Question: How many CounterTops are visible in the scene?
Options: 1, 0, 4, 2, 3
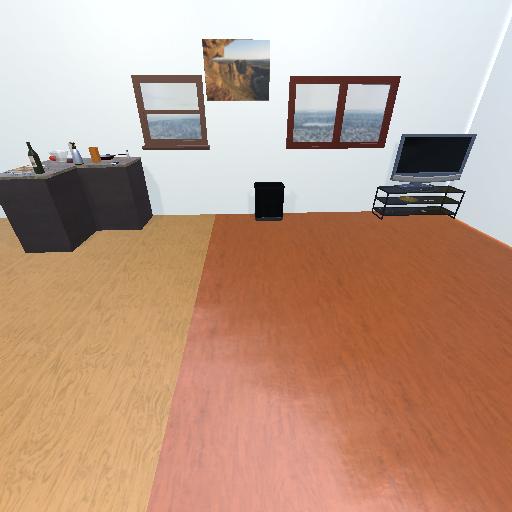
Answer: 1